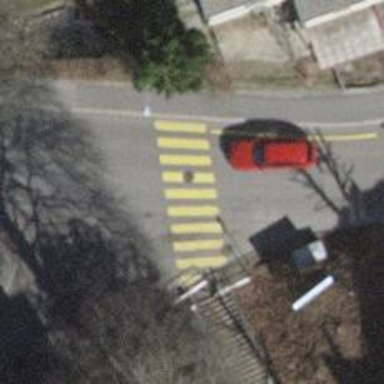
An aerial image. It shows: Uncontrolled zebra crossing on the road.